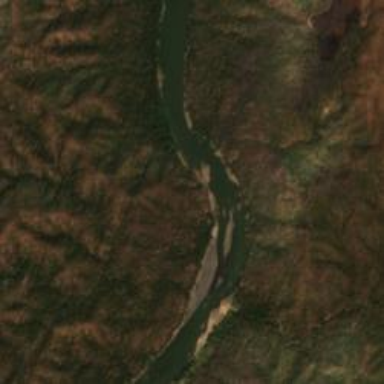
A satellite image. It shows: Beautiful view of river.